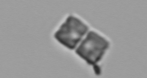
Label: Bacillariophyceae_morphotype1